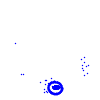
Particle: electron